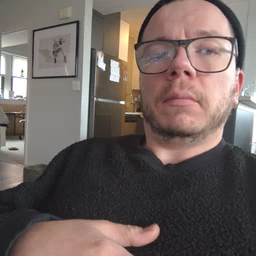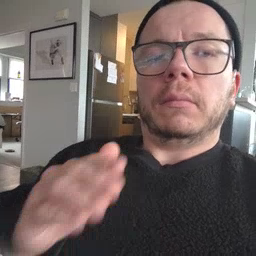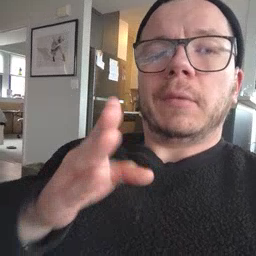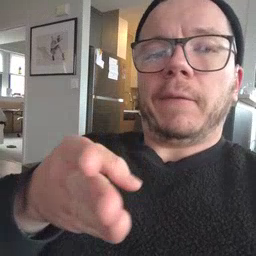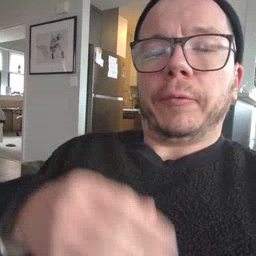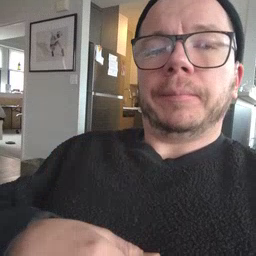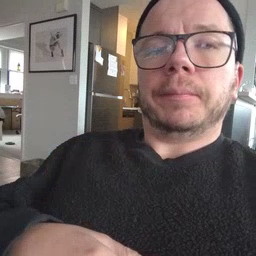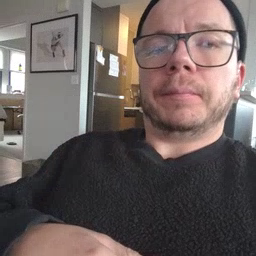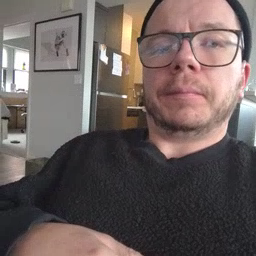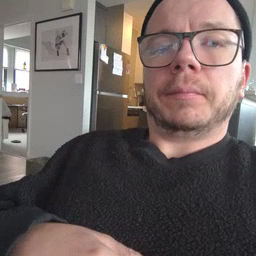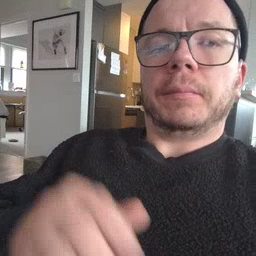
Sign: after